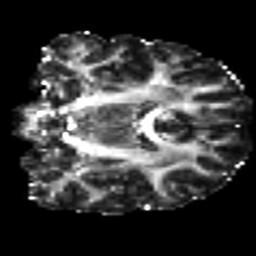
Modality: FA
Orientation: coronal
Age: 22
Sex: female
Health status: healthy
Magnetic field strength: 3 T
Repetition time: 8.4 s
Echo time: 0.0926 s